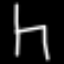
Label: chair